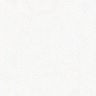
Metastatic tissue present: no